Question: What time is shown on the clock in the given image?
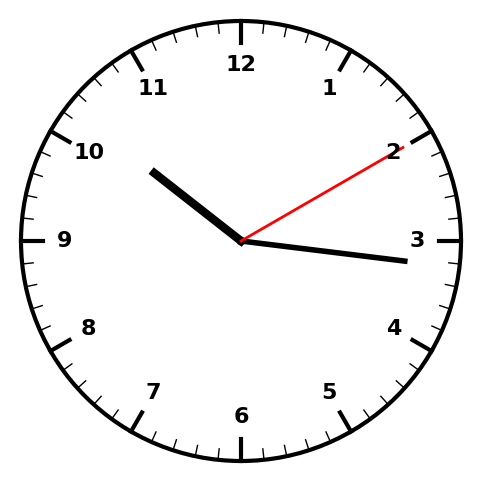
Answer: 10:16:10